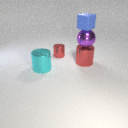
large red metal cylinder below small blue rubber cube